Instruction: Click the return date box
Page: home
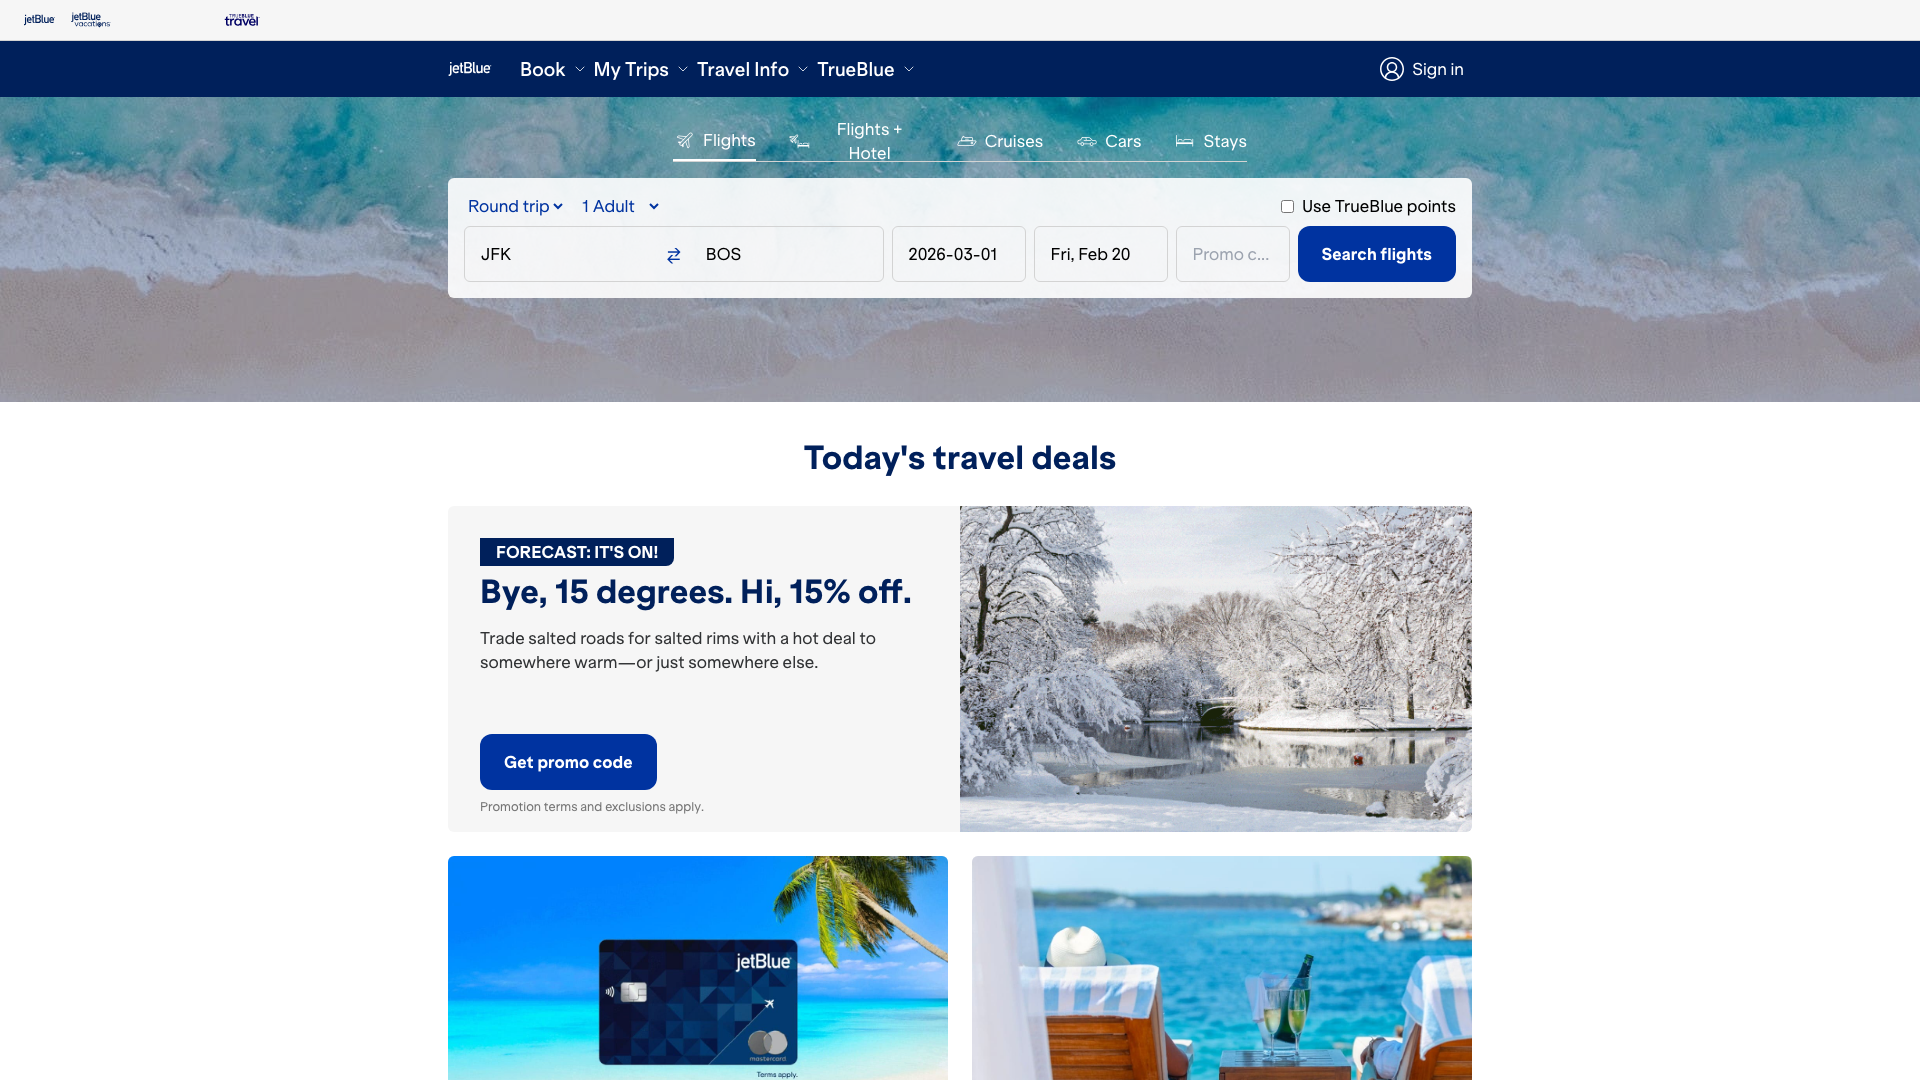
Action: click